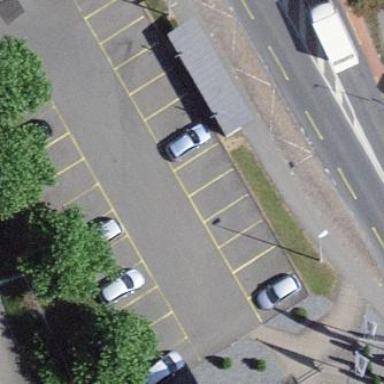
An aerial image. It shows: Parking area with surface.